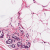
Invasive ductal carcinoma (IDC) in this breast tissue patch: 0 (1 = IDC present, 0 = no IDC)